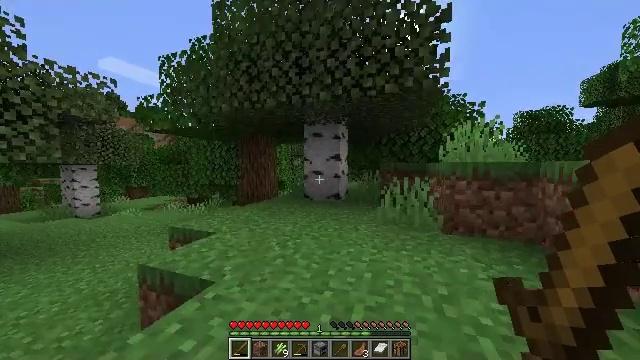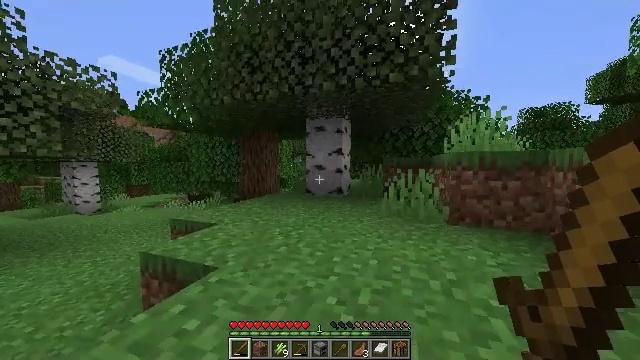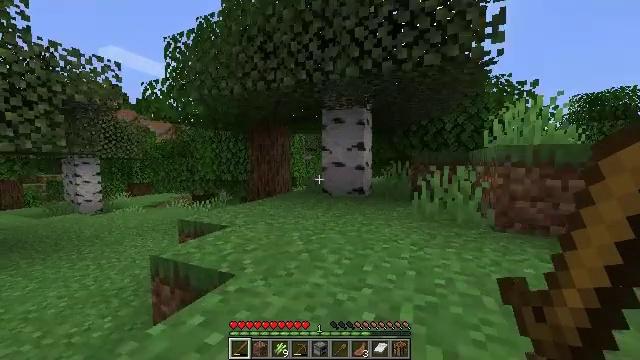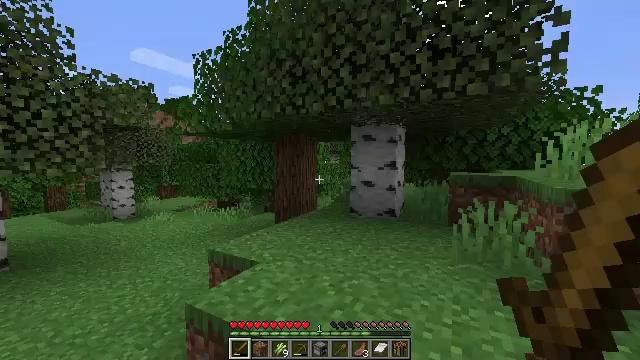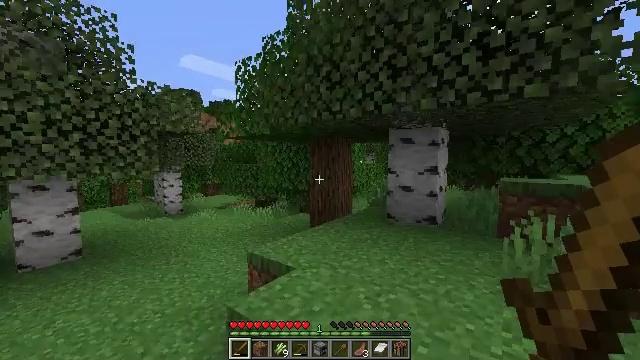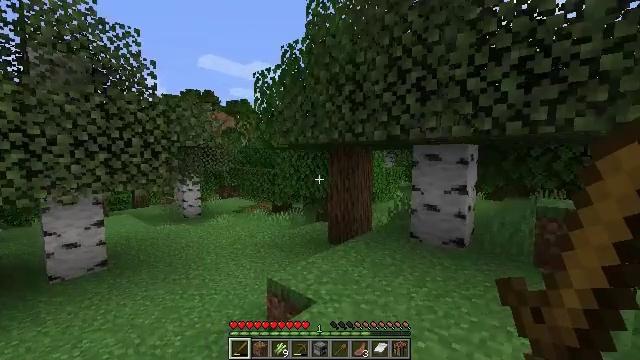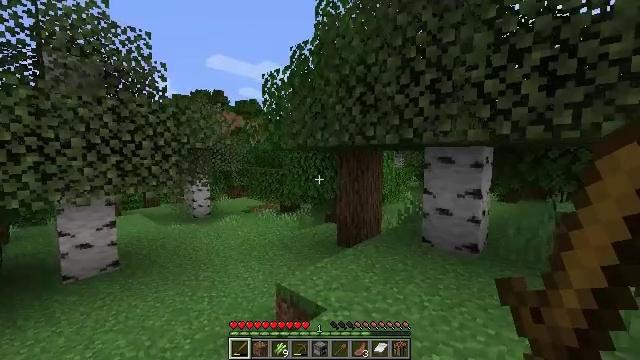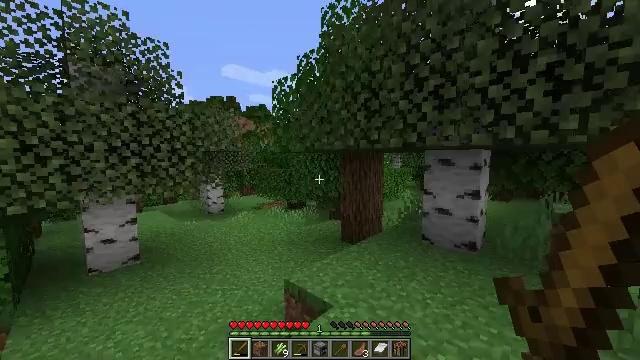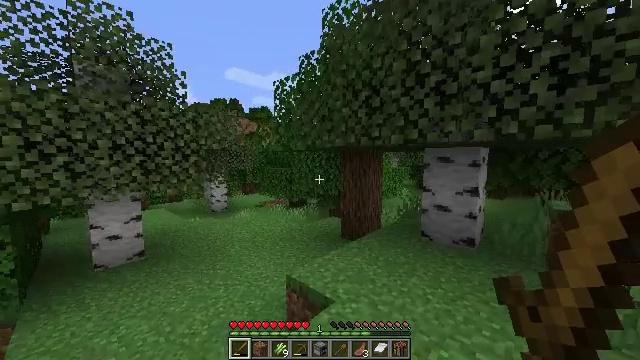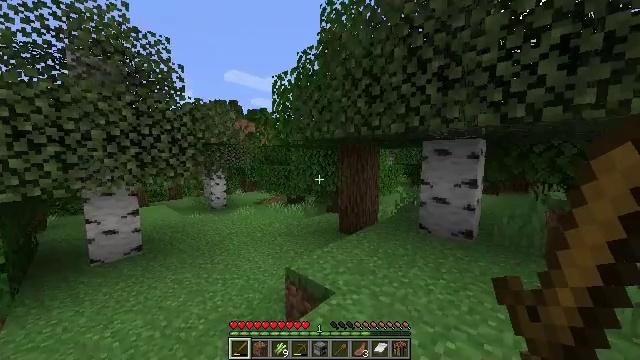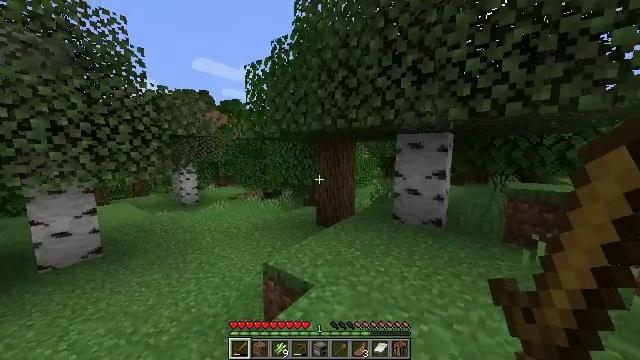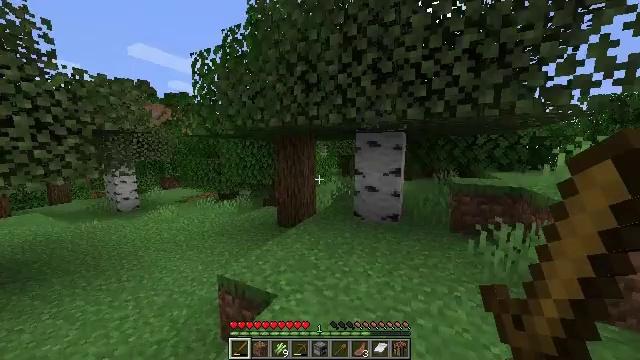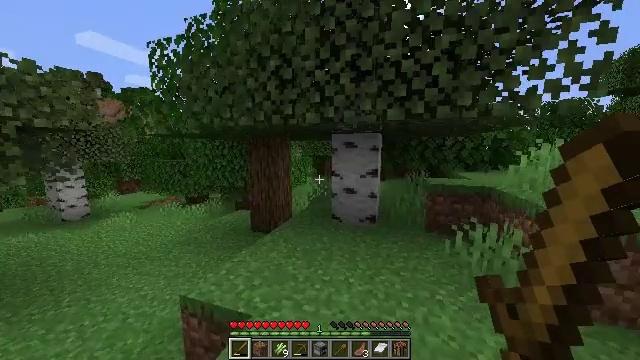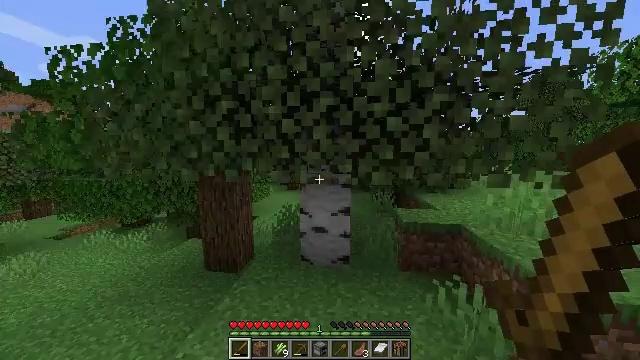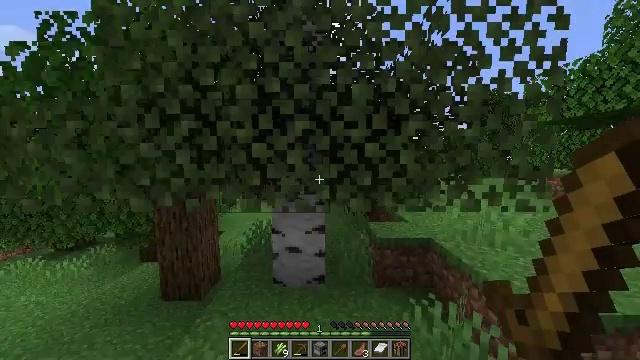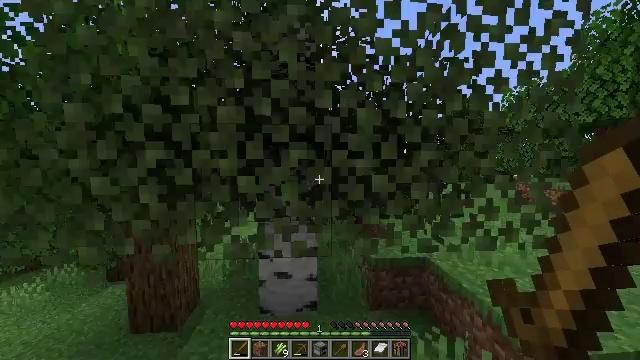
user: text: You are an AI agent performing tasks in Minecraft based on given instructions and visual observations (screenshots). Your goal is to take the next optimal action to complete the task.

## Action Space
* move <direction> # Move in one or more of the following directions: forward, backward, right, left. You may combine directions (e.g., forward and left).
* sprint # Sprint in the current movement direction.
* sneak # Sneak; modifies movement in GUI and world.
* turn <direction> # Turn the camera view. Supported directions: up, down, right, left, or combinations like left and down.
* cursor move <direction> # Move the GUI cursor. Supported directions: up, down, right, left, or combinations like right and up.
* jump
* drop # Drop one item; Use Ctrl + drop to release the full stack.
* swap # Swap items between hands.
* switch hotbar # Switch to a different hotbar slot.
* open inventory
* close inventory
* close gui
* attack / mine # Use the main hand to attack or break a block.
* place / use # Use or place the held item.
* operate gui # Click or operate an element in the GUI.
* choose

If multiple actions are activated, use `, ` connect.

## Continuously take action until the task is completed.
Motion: motion action
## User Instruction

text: Cut down the sugar cane stalks.
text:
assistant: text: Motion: move forward, sprint, jump
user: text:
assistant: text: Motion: move forward, sprint, turn left, jump
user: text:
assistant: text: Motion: move forward, sprint, turn left, jump
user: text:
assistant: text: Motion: move forward, sprint, turn left, jump
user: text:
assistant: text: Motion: move forward, sprint, turn left, jump
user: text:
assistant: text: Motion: move forward, sprint, turn left, jump
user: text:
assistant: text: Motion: move forward, sprint, jump
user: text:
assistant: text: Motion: move forward, sprint, jump
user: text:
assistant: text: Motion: move forward, sprint, jump
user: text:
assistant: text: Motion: move forward, sprint, turn right and down, jump
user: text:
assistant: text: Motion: move forward, sprint, turn right, jump
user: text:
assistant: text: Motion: move forward, sprint, turn right, jump
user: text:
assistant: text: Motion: move forward, sprint, turn right, jump
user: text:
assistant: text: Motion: move forward, sprint, turn right and up, jump
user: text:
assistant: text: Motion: move forward, sprint, turn right, jump
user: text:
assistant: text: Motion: move forward, sprint, turn right, jump
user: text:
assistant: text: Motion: move forward, sprint, turn right, jump
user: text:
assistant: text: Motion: move forward, sprint, turn right, jump
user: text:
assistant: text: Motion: move forward, sprint, turn right, jump
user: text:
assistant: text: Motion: move forward, sprint, turn right, jump
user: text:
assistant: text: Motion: move forward, sprint, turn right, jump
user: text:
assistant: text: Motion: move forward, sprint, turn right, jump
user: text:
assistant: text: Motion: move forward, sprint, turn right, jump
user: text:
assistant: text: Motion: move forward, sprint, turn right, jump
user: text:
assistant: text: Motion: move forward, sprint, turn right, jump
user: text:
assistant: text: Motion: move forward, sprint, turn right, jump
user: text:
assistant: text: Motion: move forward, sprint, turn right, jump
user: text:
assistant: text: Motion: move forward, sprint, turn right, jump
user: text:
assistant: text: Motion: move forward, sprint, jump
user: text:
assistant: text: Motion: move forward, sprint, jump